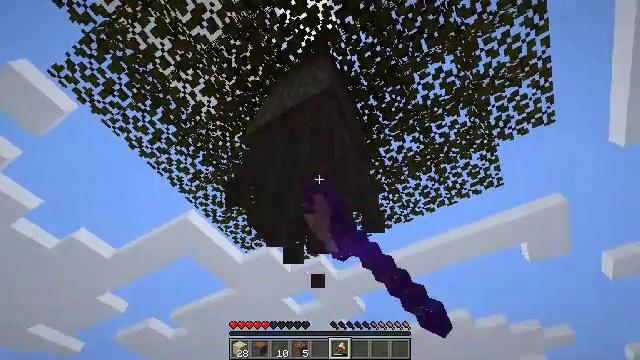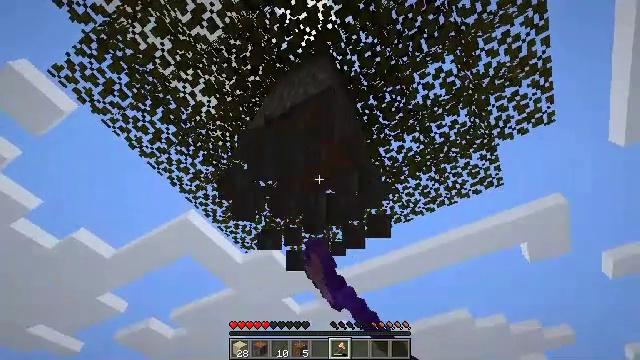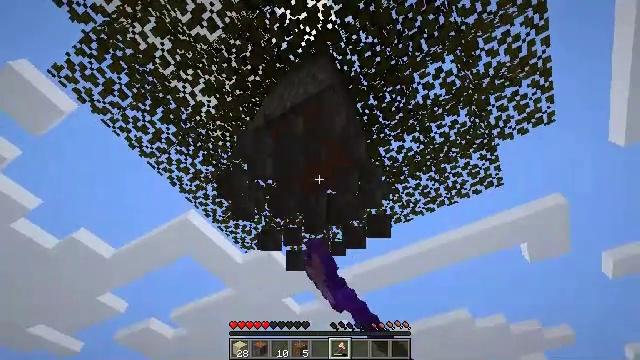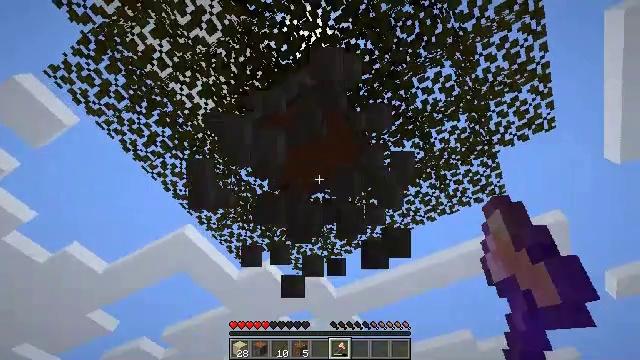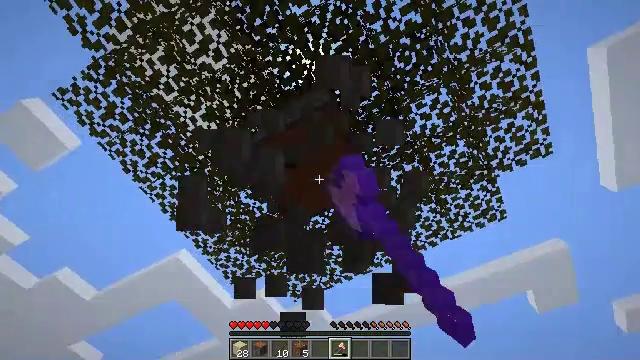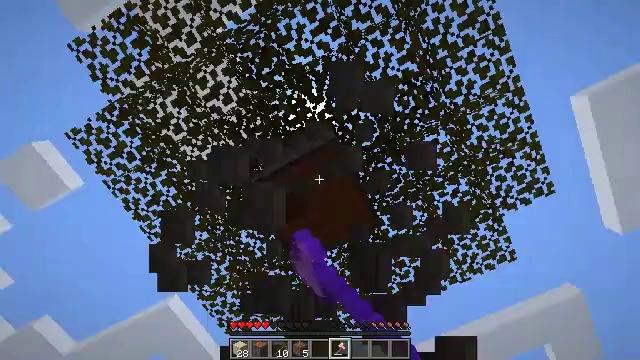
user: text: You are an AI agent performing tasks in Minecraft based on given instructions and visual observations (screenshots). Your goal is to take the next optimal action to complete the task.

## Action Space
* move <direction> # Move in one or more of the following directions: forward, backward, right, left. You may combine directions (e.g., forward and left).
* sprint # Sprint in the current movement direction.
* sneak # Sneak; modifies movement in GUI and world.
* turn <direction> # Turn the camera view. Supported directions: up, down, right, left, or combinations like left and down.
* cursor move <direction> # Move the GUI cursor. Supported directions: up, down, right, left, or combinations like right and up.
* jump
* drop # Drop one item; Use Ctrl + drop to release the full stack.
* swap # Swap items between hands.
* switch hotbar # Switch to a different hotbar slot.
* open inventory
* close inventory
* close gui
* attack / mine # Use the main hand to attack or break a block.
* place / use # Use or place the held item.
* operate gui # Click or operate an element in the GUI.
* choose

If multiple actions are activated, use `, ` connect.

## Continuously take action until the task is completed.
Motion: motion action
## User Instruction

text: Mine acacia log from the tree's trunk.
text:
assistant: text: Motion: attack / mine
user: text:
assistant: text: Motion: move forward, attack / mine
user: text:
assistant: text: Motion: move forward, turn up, attack / mine
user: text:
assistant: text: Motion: move forward, turn up, attack / mine
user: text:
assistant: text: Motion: turn up, attack / mine
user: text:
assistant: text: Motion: attack / mine